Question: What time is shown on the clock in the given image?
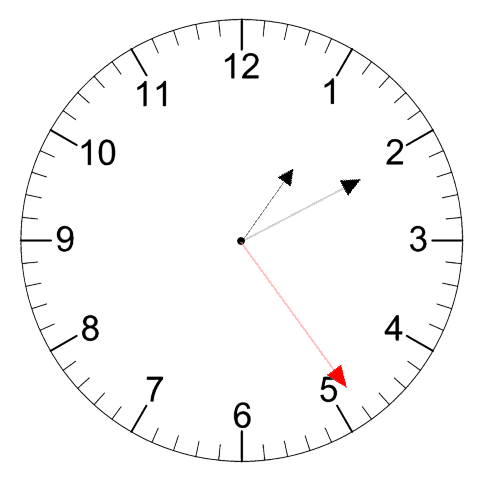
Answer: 01:10:24